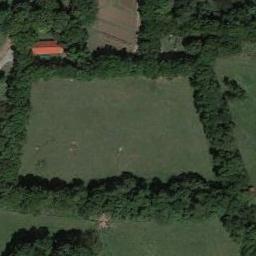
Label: meadow